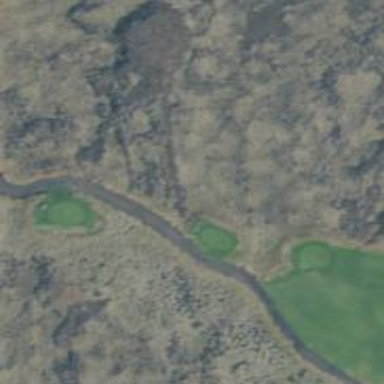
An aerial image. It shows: Pathway for golfing.